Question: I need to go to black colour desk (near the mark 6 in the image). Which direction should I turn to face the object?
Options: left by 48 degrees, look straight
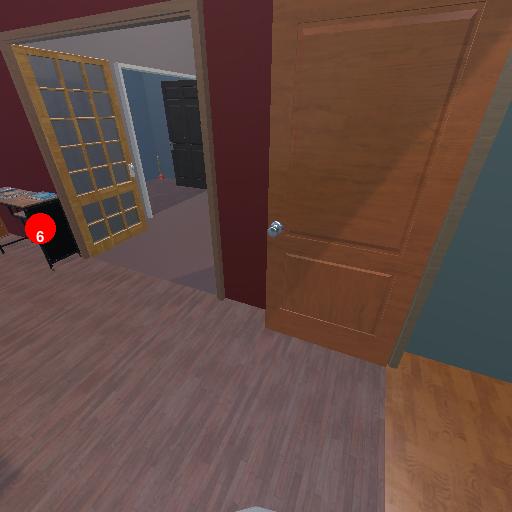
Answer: left by 48 degrees